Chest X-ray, PA view. Patient: 64 years old, sex M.
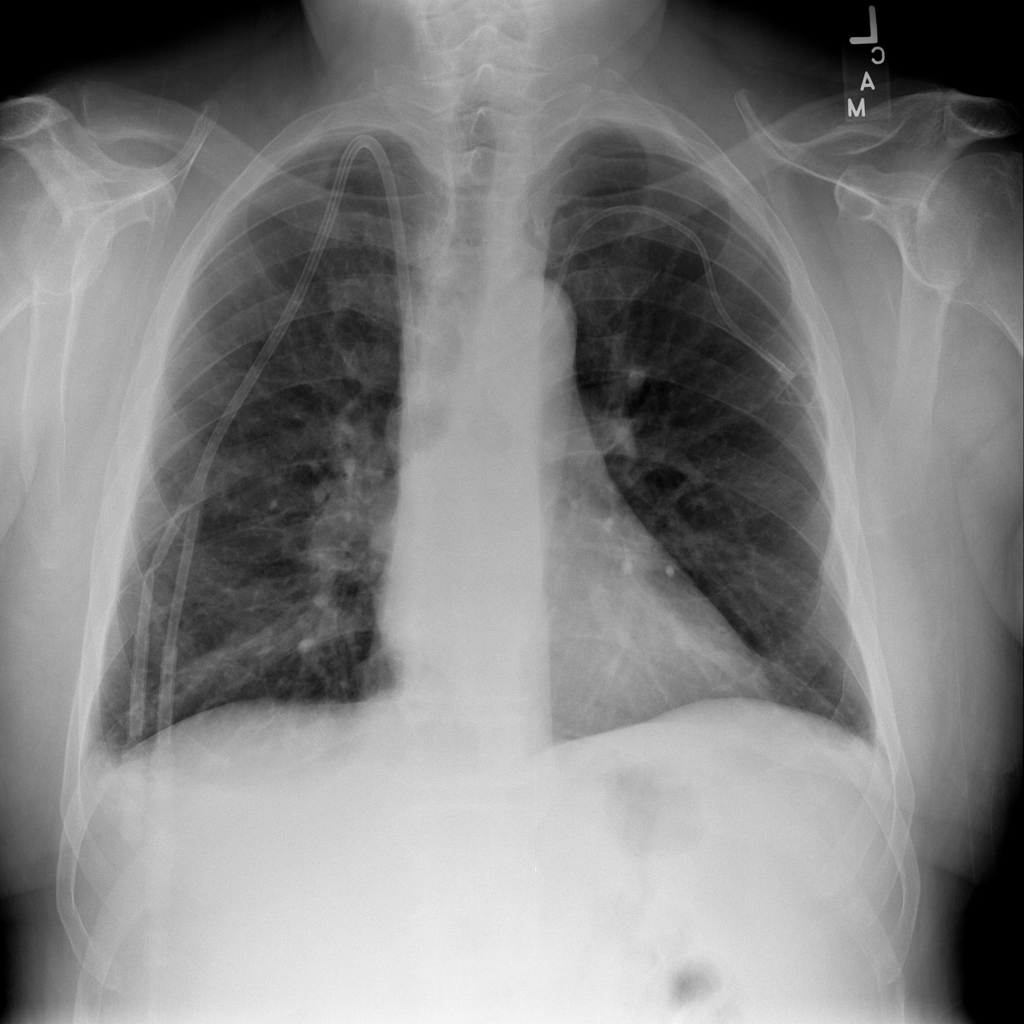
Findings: No Finding